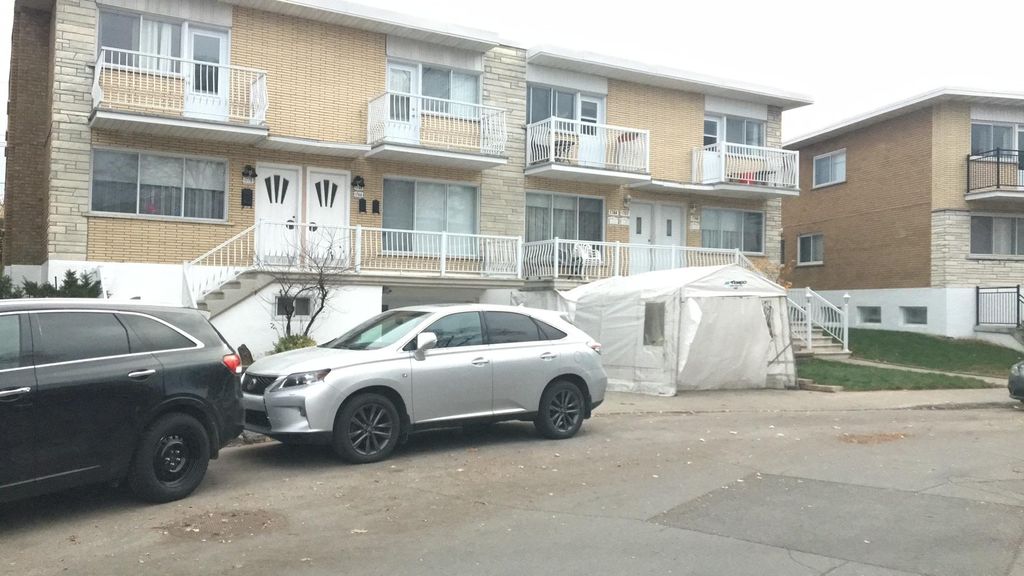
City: montreal